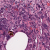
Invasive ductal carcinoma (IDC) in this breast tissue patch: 0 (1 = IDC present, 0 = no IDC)